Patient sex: M
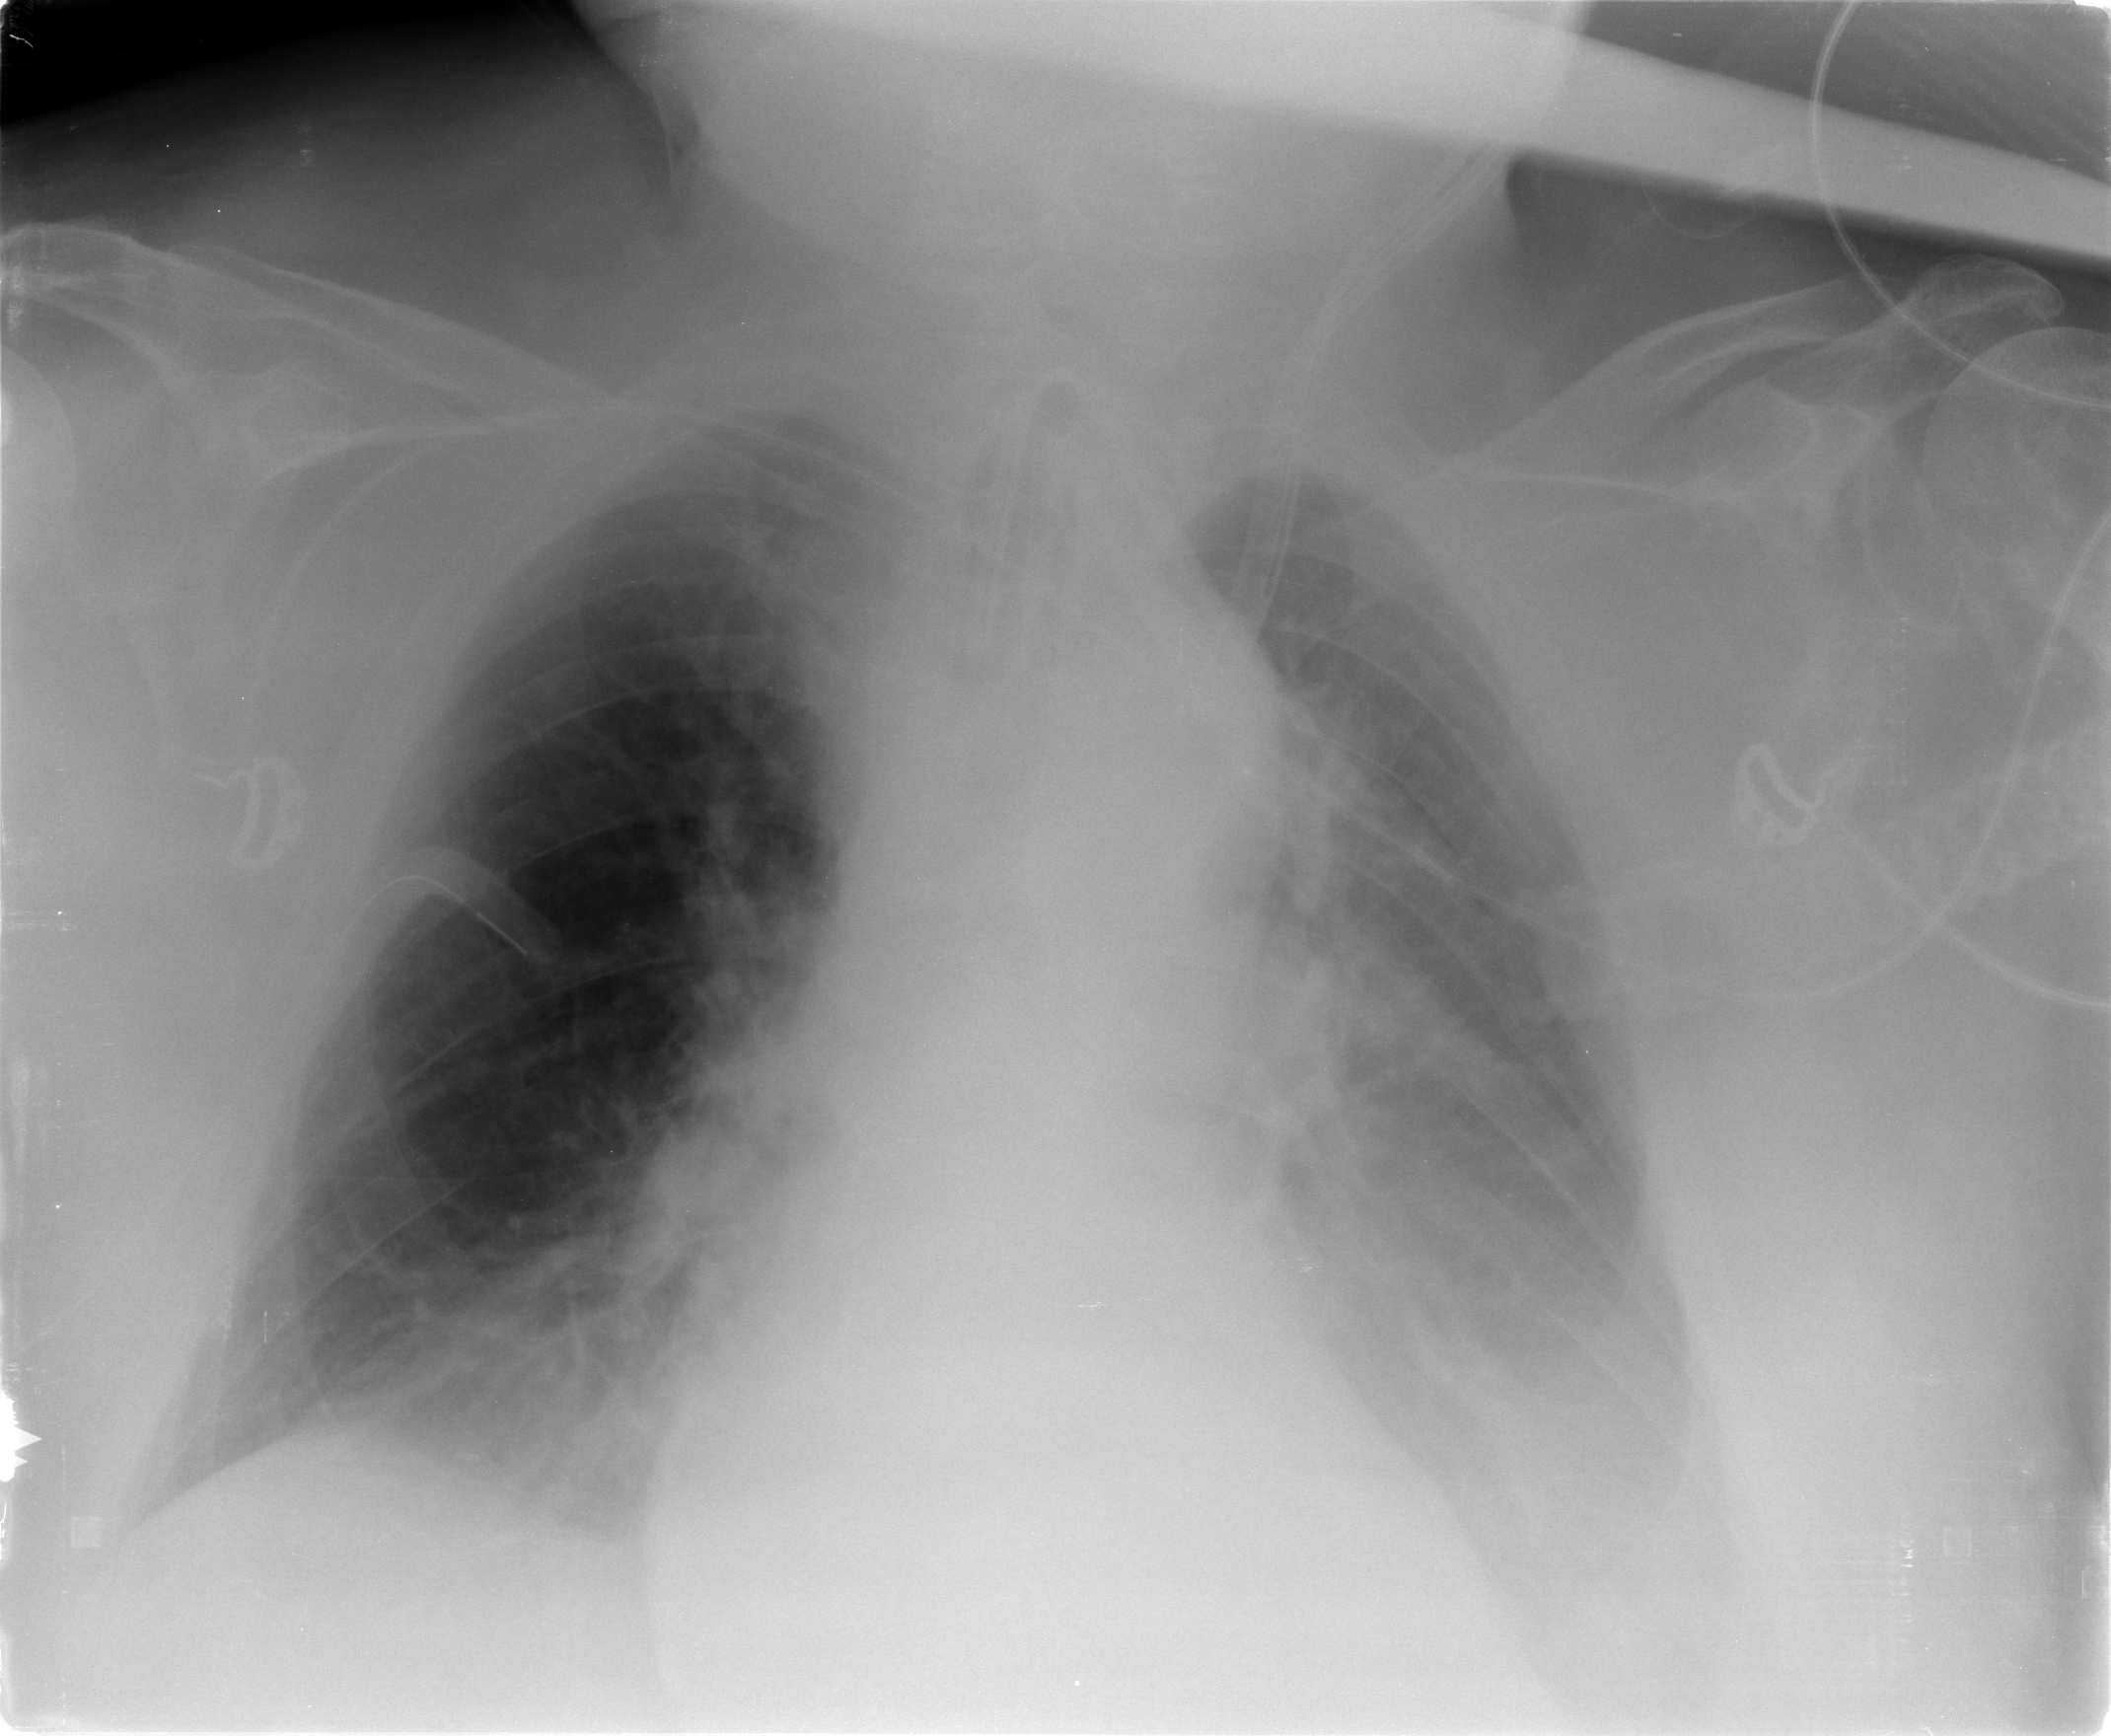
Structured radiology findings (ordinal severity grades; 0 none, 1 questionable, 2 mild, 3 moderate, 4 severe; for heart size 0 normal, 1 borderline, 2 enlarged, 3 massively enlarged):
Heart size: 0
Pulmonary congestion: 2
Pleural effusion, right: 2
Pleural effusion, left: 3
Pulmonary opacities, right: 0
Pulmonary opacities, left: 0
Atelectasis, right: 2
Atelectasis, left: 3